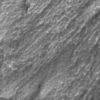
Label: not_dusty